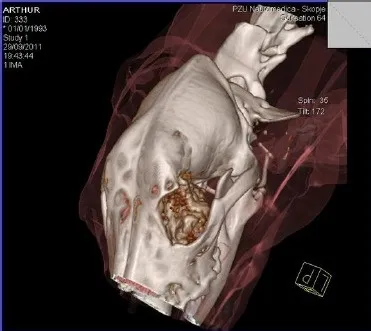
Reconstruction: the neoplasia affects the bottom of the orbit and osteolysis of part of the orbit.
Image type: radiology (ct)